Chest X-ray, AP view. Patient: 60 years old, sex F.
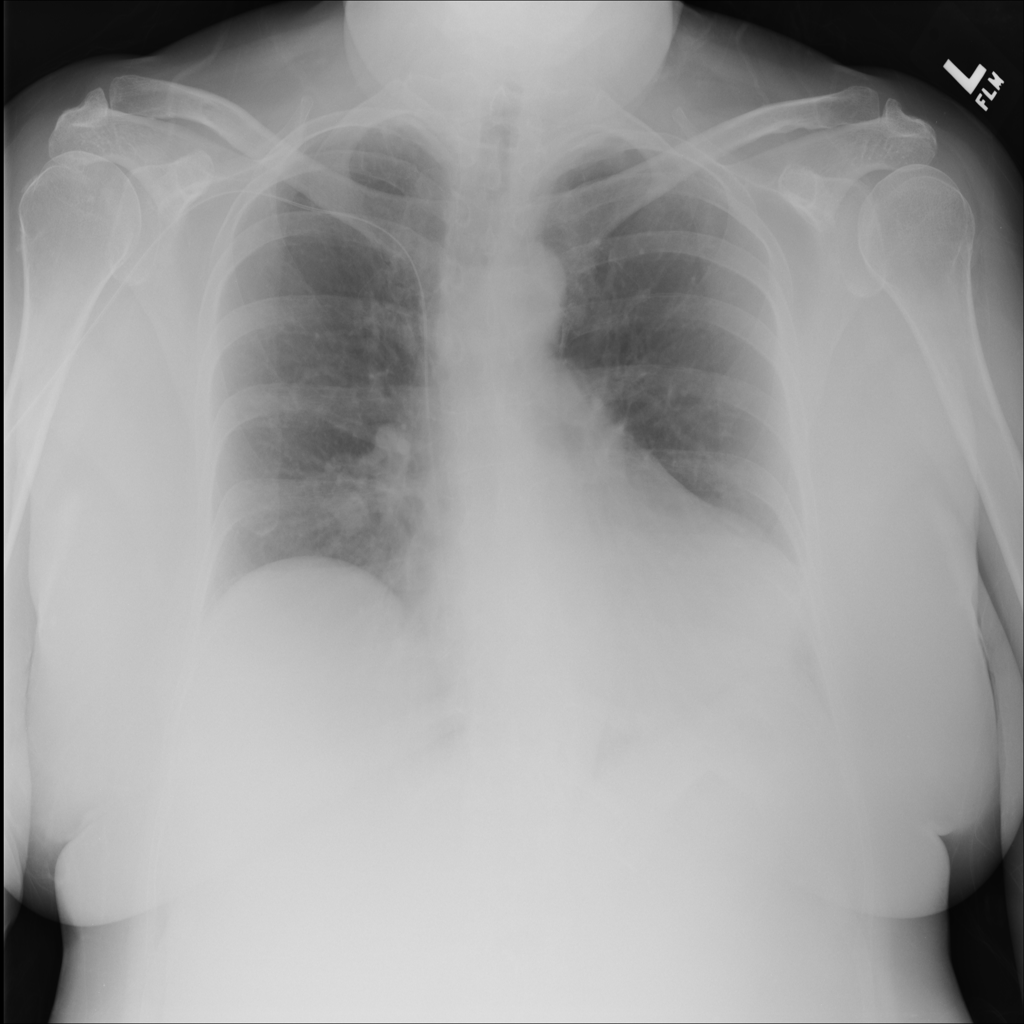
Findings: No Finding